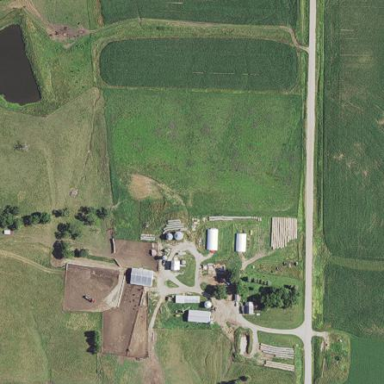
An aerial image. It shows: Farmyard area.